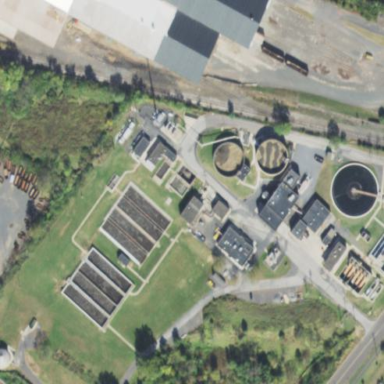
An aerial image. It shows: Wastewater plant.